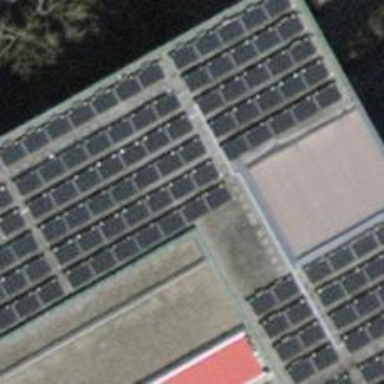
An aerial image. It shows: Solar power generator utilizing photovoltaic technology with solar photovoltaic panels.